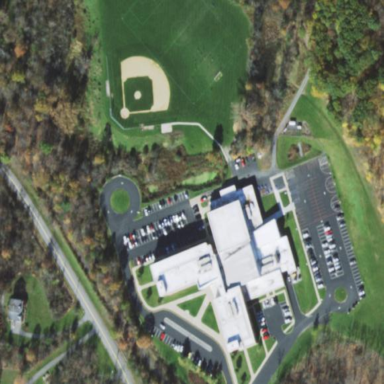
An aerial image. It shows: School building.